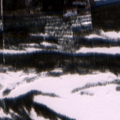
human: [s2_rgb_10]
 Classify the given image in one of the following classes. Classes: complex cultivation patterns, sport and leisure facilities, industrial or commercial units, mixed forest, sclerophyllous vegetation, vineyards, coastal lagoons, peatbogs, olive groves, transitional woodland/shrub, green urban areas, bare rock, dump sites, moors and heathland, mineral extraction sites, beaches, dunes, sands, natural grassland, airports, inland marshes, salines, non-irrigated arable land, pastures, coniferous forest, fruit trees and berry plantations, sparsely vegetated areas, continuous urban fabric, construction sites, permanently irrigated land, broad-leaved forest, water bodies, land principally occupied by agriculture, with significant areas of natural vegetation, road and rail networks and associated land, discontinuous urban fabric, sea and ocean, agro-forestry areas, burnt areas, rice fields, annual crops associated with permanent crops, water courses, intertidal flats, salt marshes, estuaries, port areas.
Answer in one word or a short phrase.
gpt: coniferous forest, mixed forest, transitional woodland/shrub, peatbogs